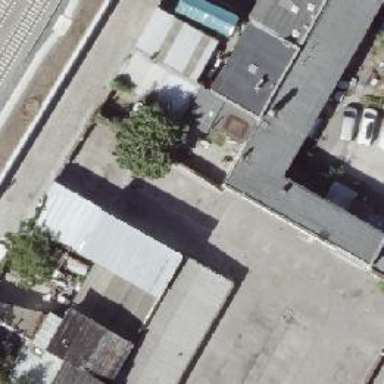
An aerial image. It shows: Industrial building with skillion roof shape.